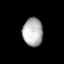
Tissue: lung
Cell type: Epithelial cells
Senescence score: 0.2344
Nuclear area (px): 548
Mean DAPI intensity: 181.234